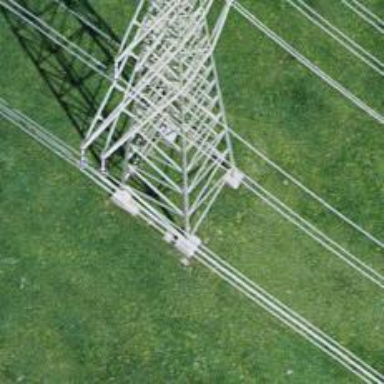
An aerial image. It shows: Power tower.